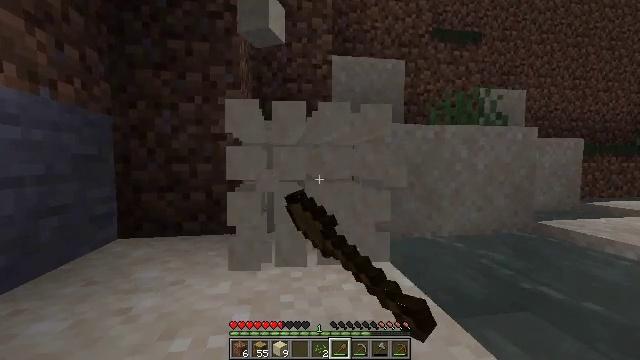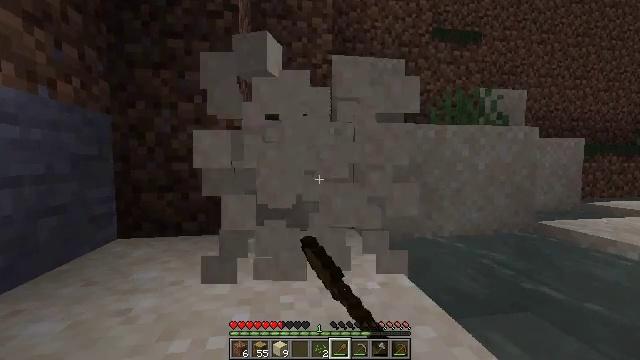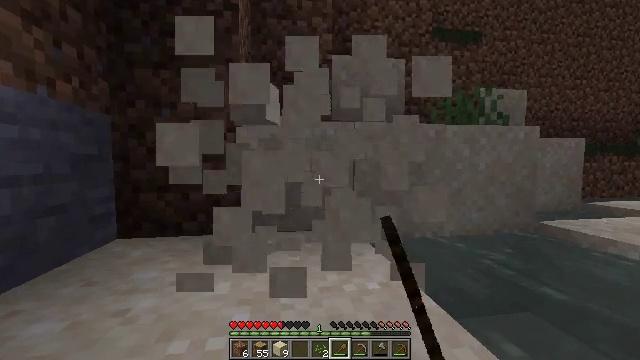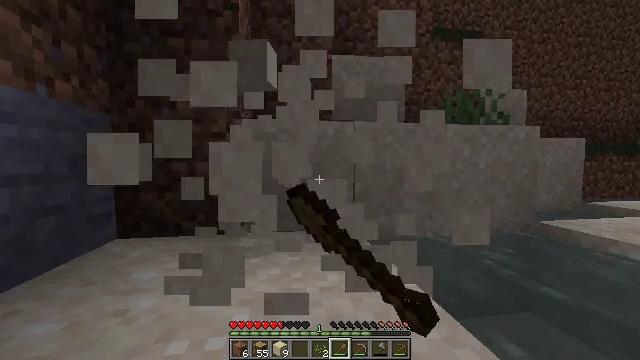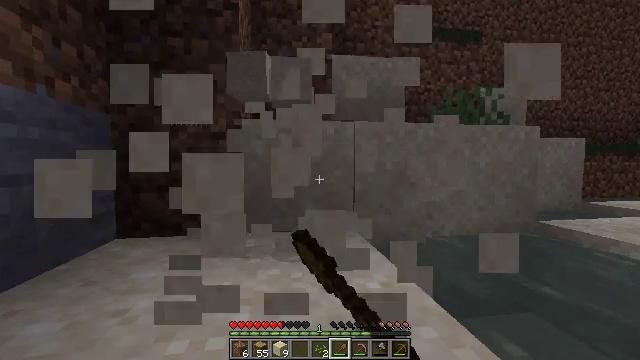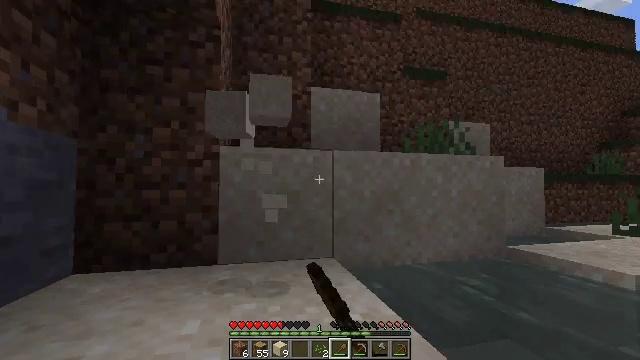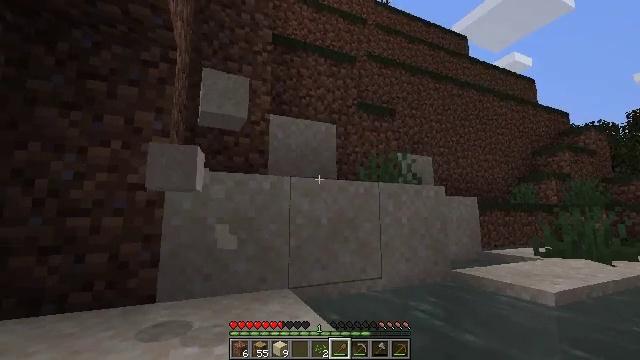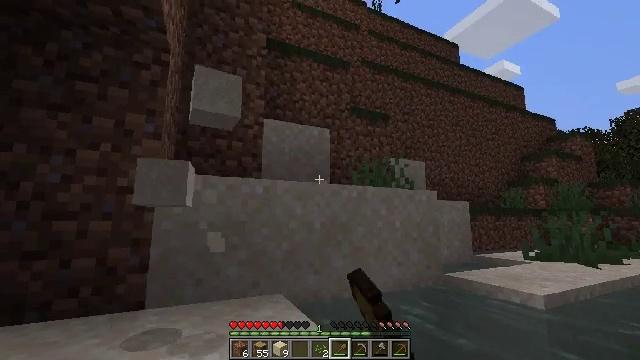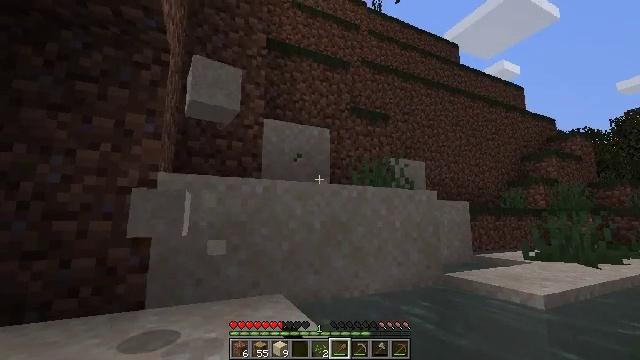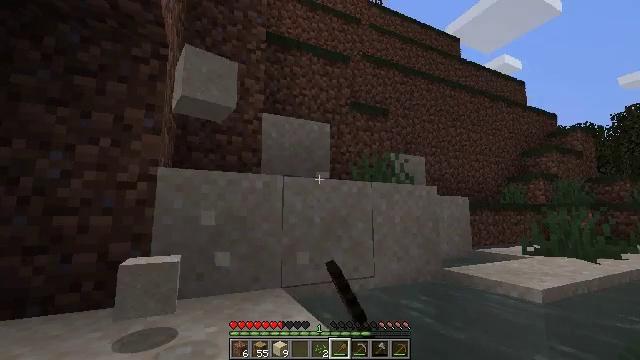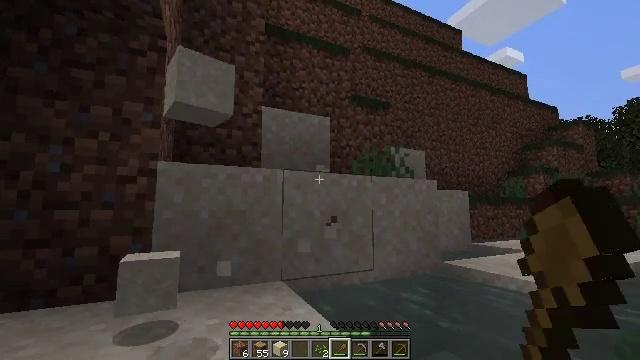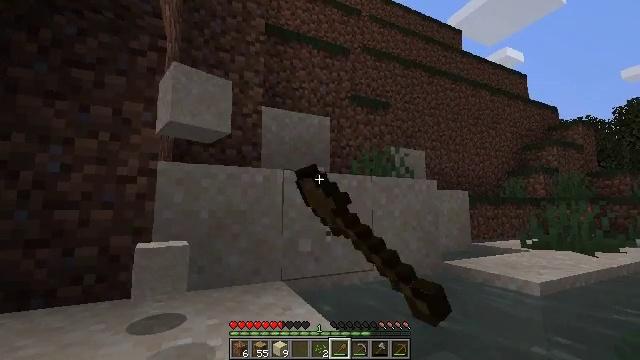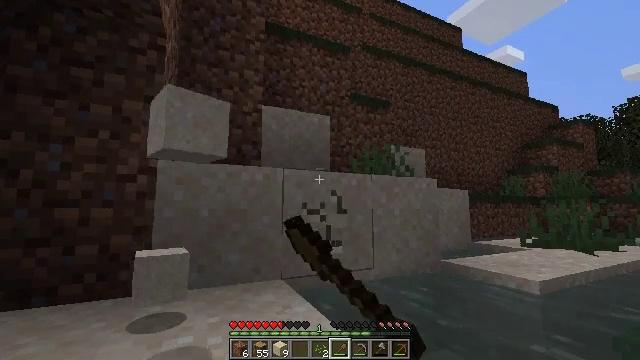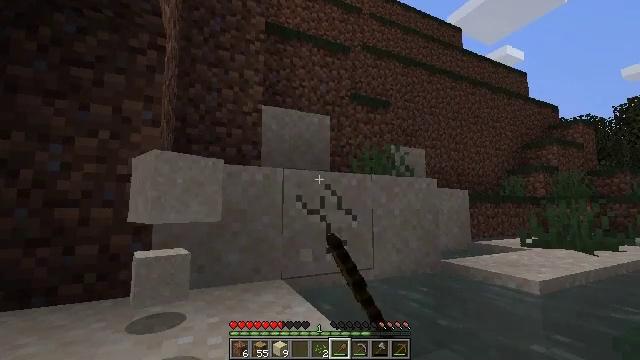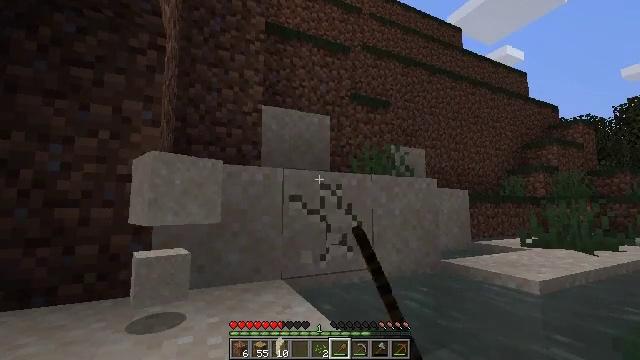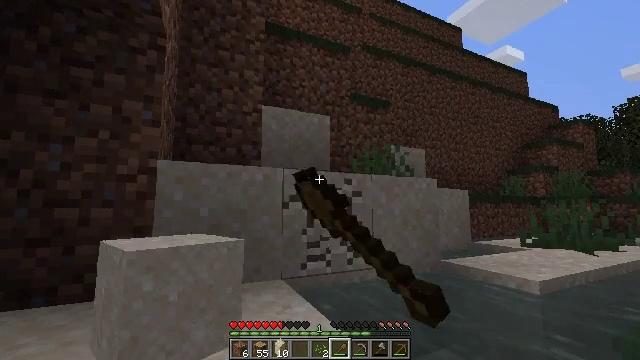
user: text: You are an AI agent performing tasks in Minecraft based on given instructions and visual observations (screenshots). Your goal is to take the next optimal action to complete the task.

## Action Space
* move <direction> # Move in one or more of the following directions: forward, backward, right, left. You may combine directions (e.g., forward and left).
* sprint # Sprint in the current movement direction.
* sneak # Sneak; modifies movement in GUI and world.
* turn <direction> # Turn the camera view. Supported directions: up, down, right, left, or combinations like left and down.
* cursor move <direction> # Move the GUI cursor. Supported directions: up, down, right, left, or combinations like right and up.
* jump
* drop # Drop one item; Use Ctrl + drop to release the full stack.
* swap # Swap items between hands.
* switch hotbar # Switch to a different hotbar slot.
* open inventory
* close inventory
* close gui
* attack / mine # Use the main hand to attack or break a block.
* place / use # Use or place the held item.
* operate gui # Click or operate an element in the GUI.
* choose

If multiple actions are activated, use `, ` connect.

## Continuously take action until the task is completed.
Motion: motion action
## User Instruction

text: Collect sand to make glass.
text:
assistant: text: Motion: attack / mine
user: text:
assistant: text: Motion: attack / mine
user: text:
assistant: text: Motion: attack / mine
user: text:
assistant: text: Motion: attack / mine
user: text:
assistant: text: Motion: turn right and up, attack / mine
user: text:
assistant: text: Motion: turn right and up, attack / mine
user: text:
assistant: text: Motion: turn right, attack / mine
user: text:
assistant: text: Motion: attack / mine
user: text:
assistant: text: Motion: turn down, attack / mine
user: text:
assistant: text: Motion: turn down, attack / mine
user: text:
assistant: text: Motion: attack / mine
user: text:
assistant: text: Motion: attack / mine
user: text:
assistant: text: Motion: attack / mine
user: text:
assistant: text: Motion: attack / mine
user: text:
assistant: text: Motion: attack / mine
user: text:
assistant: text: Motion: attack / mine
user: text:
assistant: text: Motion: attack / mine
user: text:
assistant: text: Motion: attack / mine
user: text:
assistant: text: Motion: attack / mine
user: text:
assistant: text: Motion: attack / mine
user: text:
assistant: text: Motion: turn left and down, attack / mine
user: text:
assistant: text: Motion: turn left and down, attack / mine
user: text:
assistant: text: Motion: attack / mine
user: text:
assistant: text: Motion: attack / mine
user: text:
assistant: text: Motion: attack / mine
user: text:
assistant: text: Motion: attack / mine
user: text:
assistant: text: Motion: attack / mine
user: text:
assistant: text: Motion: attack / mine
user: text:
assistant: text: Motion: attack / mine
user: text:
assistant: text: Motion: attack / mine